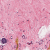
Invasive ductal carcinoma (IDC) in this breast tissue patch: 0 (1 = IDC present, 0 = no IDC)